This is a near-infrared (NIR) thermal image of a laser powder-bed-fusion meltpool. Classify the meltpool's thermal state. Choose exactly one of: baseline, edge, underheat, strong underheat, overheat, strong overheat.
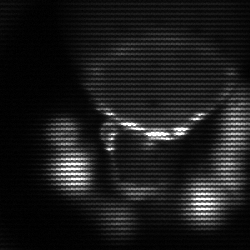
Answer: edge